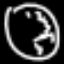
Label: clock